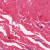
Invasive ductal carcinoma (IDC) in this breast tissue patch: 0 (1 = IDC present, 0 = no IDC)